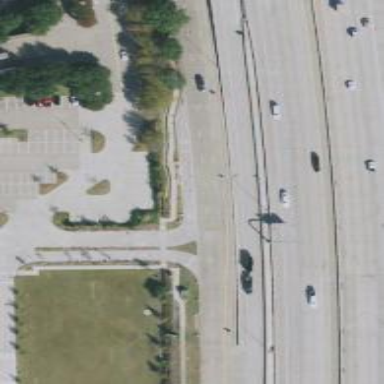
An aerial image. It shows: Secondary road with frontage road alongside.